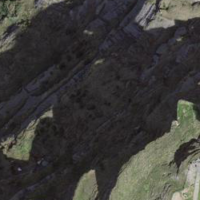
EUNIS habitat code: 43
Species observed at this site:
Prunella collaris